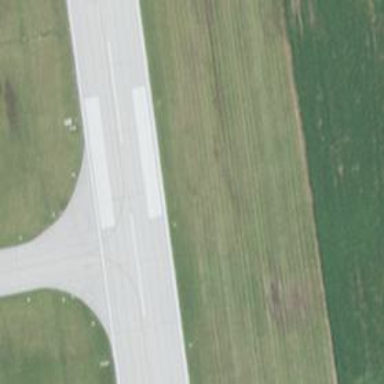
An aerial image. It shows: View of taxiway at the airport.